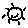
Label: sun